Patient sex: M
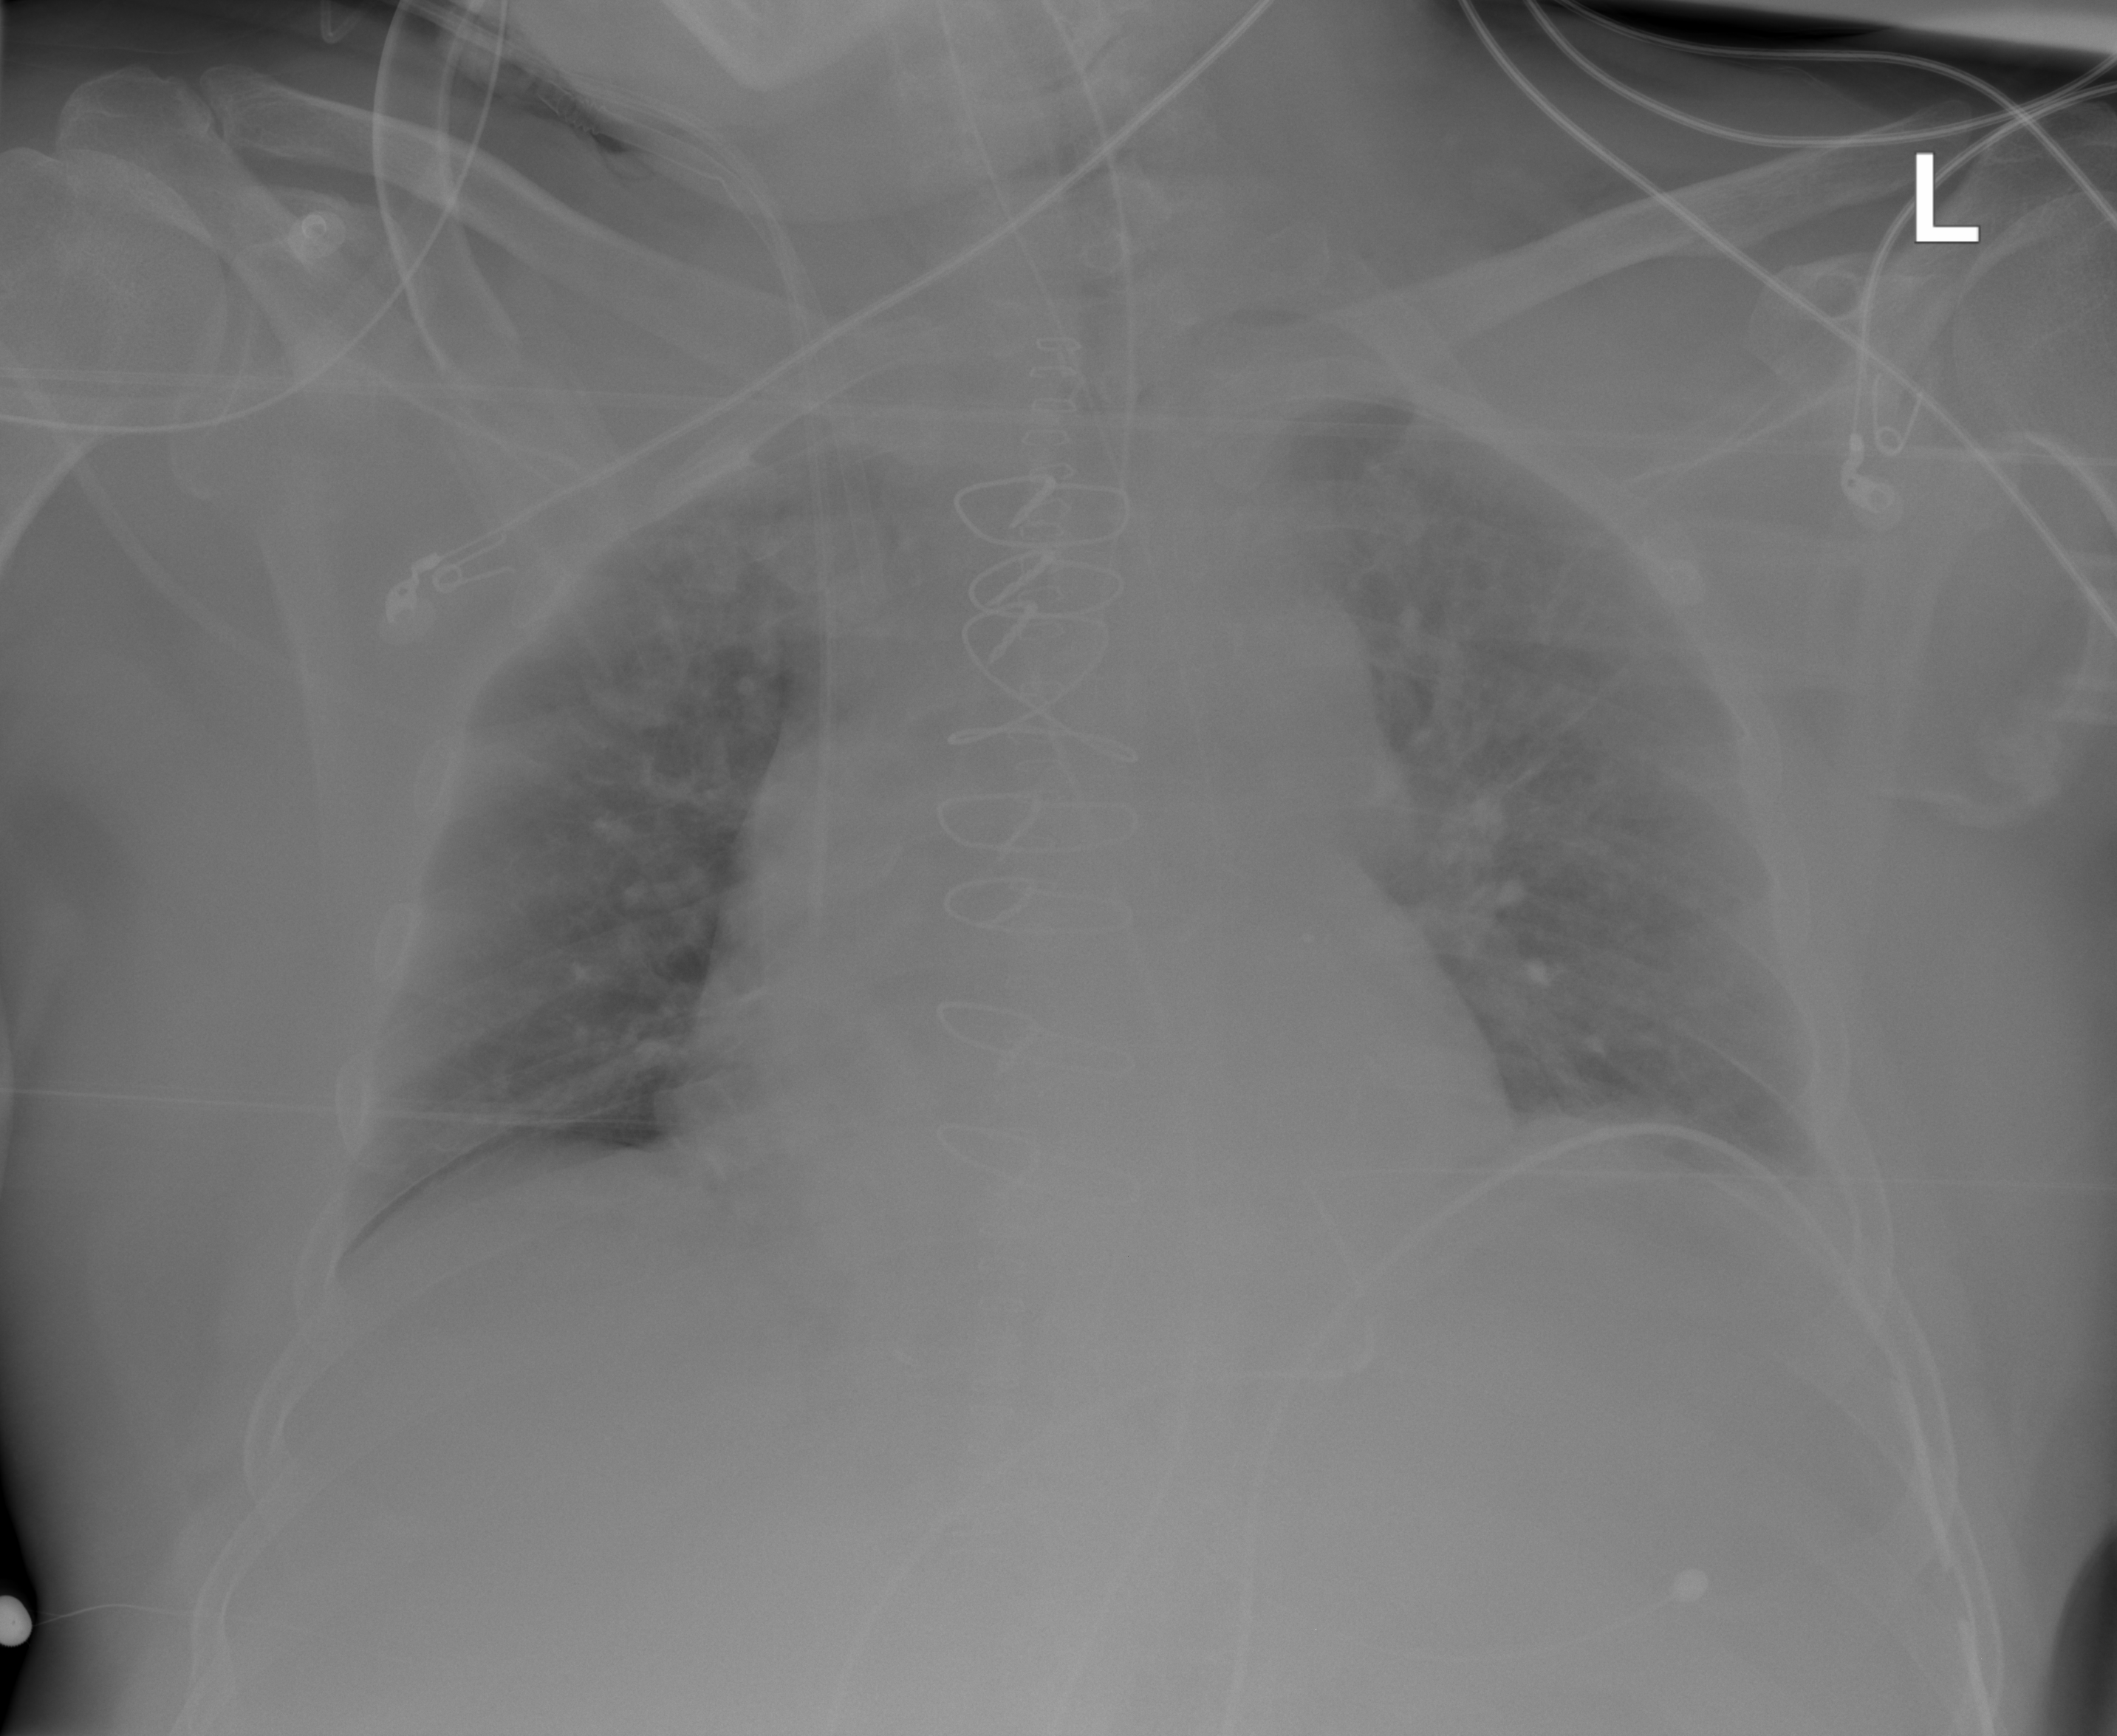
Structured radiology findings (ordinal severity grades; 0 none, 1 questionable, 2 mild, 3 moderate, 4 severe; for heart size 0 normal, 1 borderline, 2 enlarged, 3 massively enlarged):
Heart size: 1
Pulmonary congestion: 1
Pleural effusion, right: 0
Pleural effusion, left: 0
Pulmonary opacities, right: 0
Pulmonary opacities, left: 0
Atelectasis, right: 0
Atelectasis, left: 0